Interaction volume radius: 10 \u00c5
Interaction volume height: 10 \u00c5
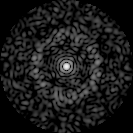
Disorder parameter: 0.8337